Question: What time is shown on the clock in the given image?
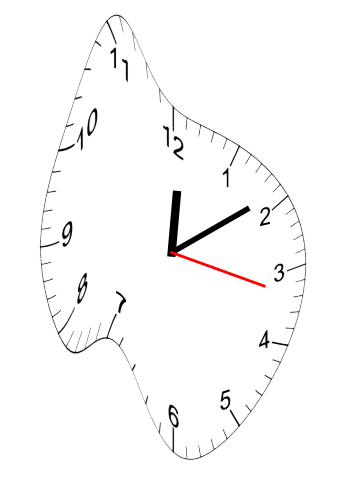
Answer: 12:09:17